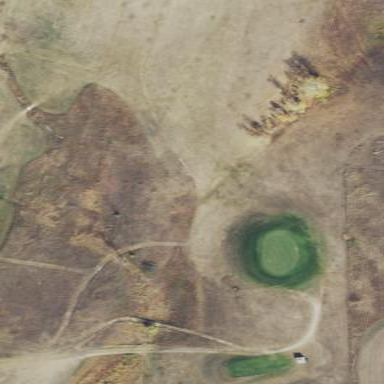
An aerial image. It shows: Scenic view of water hazard on golf course. The natural water feature adds beauty to the landscape.